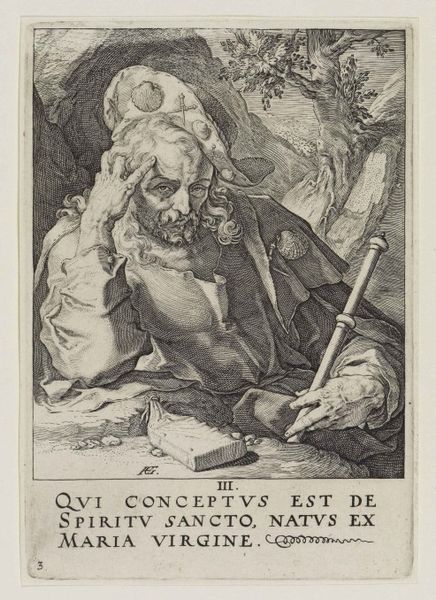
Titel: Christus, die 12 Apostel mit Paulus
Künstler: Hendrick Goltzius
Standort: Karlsruhe
Institution: Staatliche Kunsthalle Karlsruhe
Schlagwörter: baum, berg, blätter, felsen, hand, kopf, mann, umhang, weiß, landschaft, sitzen, äste, bar, finger, geste, grau, hut, nase, profil, schwarz, skizze, stirn, zeichnung, blick, beige, alt, bart, flasche, augen, falten, gesicht, halten, kleidung, mensch, rahmen, stein, steine, bildnis, hände, portrait, porträt, signatur, erde, feld, natur, boden, haare, mantel, sitzend, blatt, locke, locken, arbeit, stock, kopfbedeckung, kieselsteine, schrift, papier, ruhen, lehrer, stab, fels, grafik, graphik, rast, signiert, rand, dichter, inschrift, melancholie, nachdenklich, ellenbogen, liegend, aufstützen, nachdenken, hutkrempe, krempe, vanitas, tusche, greis, buch, denken, gestützt, kreuz, religion, druck, druckgraphik, jungfrau, schwarz-weiß, initialen, schraffur, radierung, stich, lithografie, seite, schwert, text, soldat, schriftsteller, denker, bleistift, beutel, pergament, wappen, barett, handwerk, halbprofil, schreiben, mittelalter, müde, adern, forscher, heiliger, fernrohr, gelehrter, muschel, muscheln, wanderstab, griffel, emblem, heilig, maria, kupferstich, schwar, rasten, weise, wort, umahng, zepter, szepter, legende, wissenschaft, kaltnadel, latein, aufgestütz, lateinisch, jakobsweg, pilger, apostel, buchillustration, schlapphut, evangelist, jakob, jungfrau maria, heilger geist, trinkflasche, mama, jakobus, rochus, jakobsmuschel, kaltnadelradierung, papa, heilige geist, marschall, pilgerstab, est, heilige jungfrau, qui, mptze, fesl, sitzuen, 3, de, hl. jakobus, conceptus, spiritu, sacto, pilgerhut, ex, natus, kaötnadelradierung, suepter, virgine, maladie, heiliger jakobus, beutelbuch, pilgerabzeichen, sancto, krmepe, conceptvs, puff daddy, jakobspilger, holzstsück